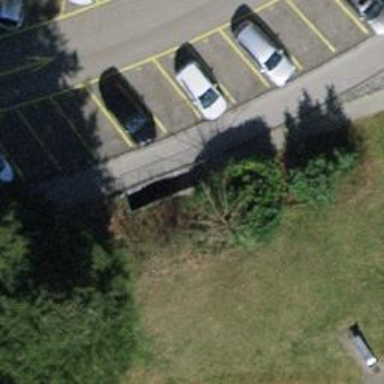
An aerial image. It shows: Footway with sett surface.